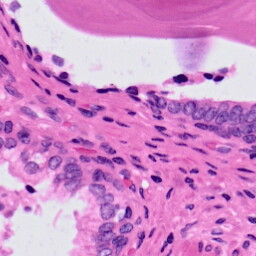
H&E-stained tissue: Prostate